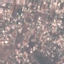
Land use / land cover: Residential